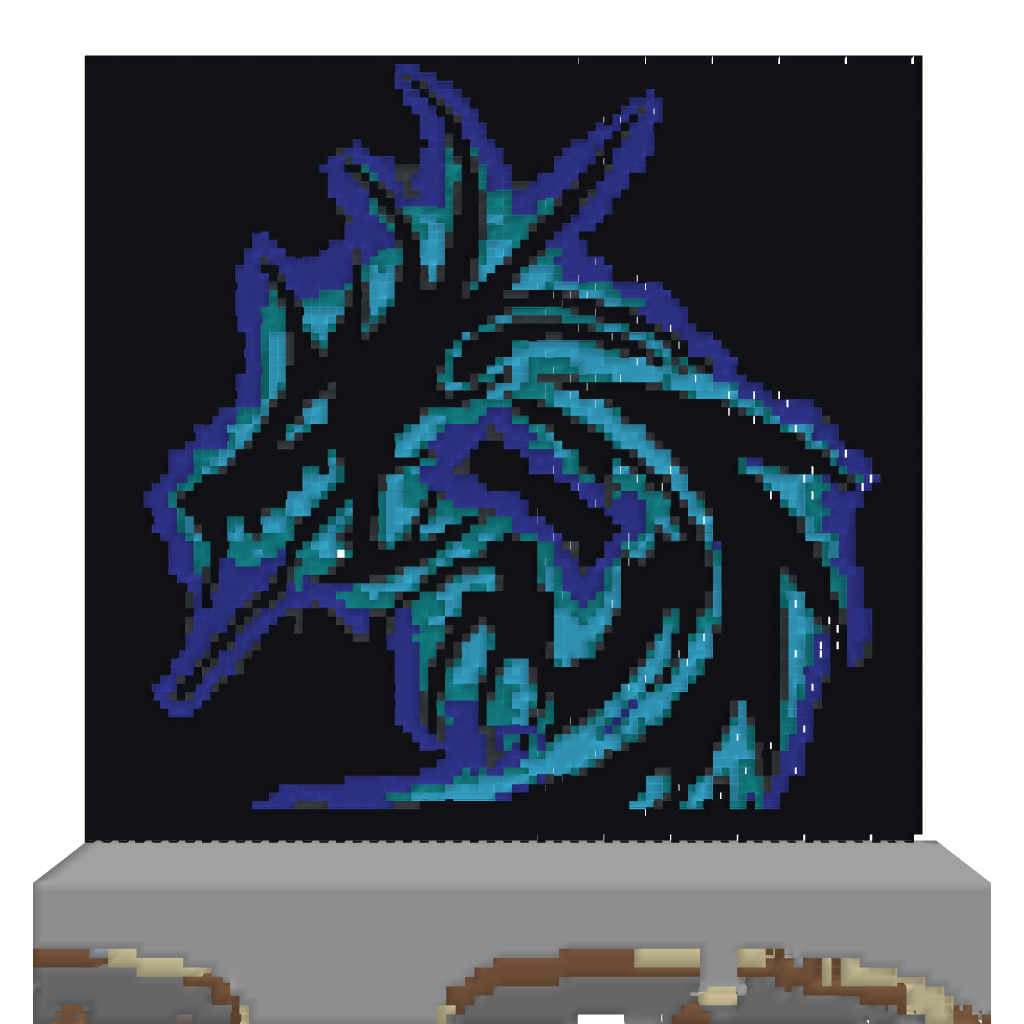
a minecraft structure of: Blue Dragon